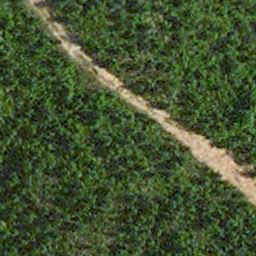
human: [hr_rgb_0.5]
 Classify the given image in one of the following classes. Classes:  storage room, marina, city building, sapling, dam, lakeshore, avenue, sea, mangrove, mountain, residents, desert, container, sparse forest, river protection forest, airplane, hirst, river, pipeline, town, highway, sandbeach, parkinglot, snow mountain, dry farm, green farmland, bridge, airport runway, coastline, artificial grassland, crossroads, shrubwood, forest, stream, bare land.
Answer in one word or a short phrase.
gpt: avenue